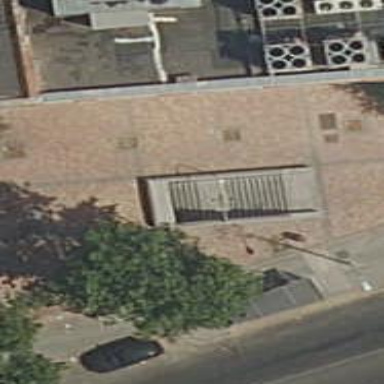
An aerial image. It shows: Subway entrance.